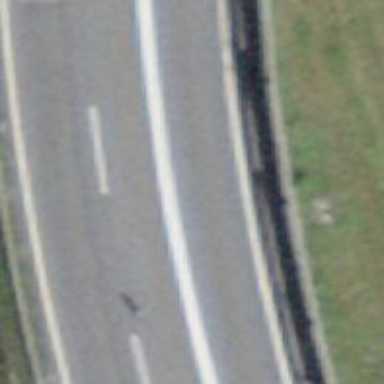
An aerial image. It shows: Asphalt trunk motorway.